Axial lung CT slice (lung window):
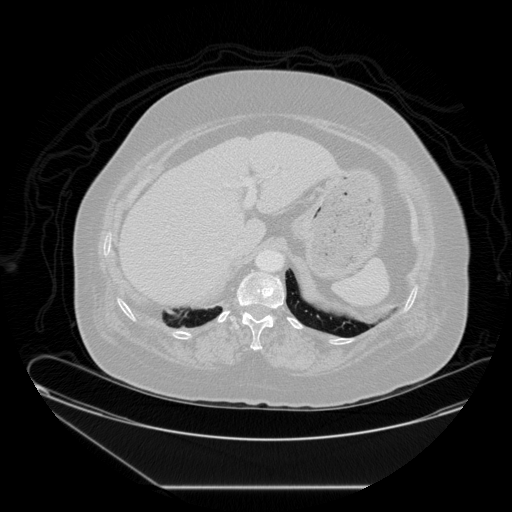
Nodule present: no